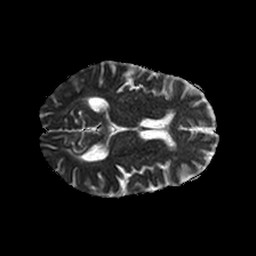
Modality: ADC
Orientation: axial
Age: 63
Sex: female
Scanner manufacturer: philips
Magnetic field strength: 1.5 T
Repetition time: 3.272 s
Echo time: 0.06922 s